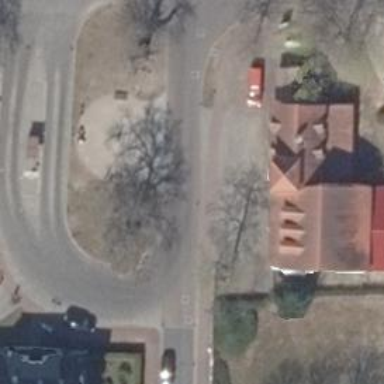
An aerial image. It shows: Residential road with sidewalks on both sides.